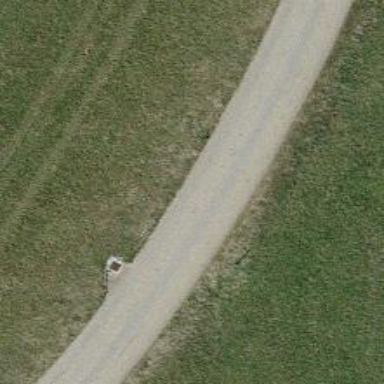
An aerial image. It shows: Unclassified road with asphalt surface.